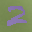
Label: 2